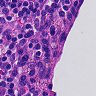
Metastatic tissue present: no